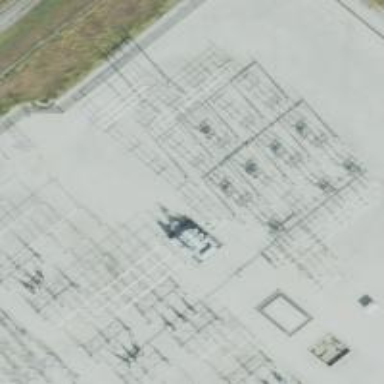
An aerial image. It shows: Power tower.